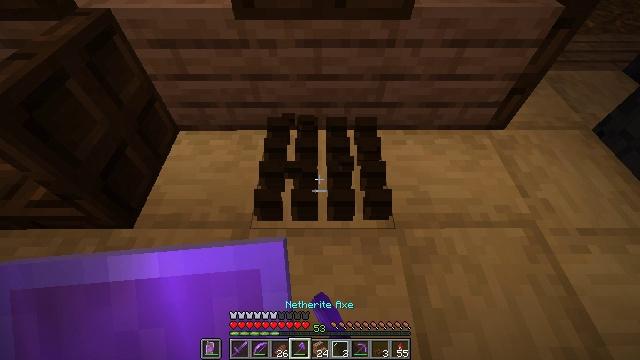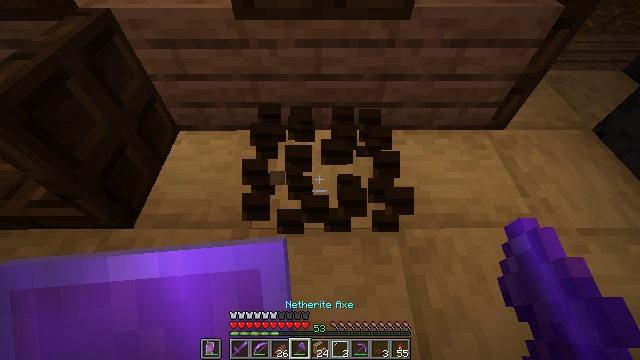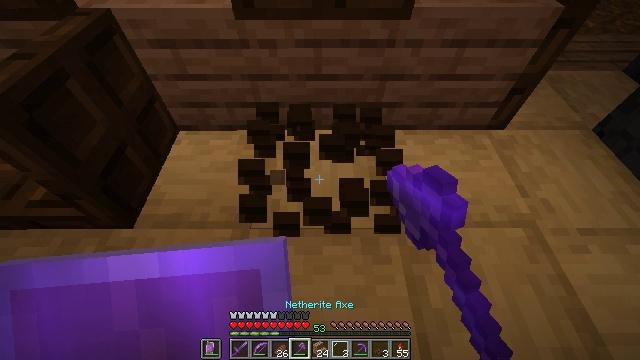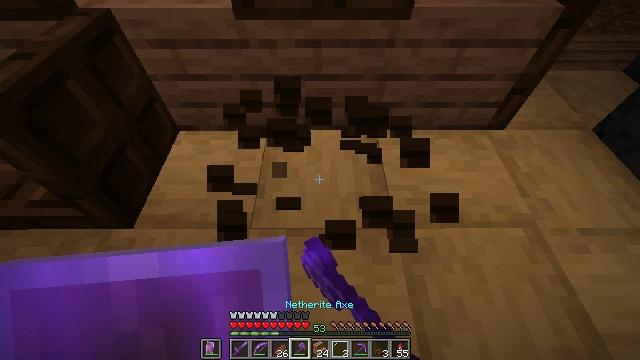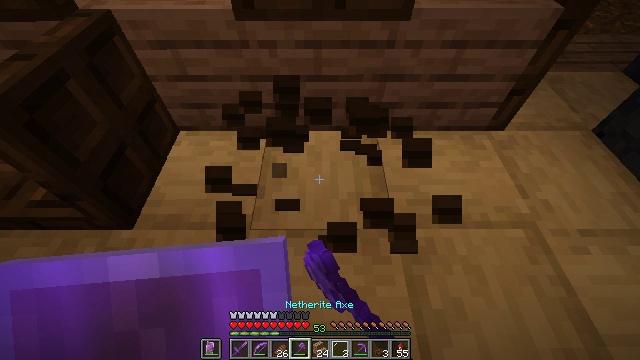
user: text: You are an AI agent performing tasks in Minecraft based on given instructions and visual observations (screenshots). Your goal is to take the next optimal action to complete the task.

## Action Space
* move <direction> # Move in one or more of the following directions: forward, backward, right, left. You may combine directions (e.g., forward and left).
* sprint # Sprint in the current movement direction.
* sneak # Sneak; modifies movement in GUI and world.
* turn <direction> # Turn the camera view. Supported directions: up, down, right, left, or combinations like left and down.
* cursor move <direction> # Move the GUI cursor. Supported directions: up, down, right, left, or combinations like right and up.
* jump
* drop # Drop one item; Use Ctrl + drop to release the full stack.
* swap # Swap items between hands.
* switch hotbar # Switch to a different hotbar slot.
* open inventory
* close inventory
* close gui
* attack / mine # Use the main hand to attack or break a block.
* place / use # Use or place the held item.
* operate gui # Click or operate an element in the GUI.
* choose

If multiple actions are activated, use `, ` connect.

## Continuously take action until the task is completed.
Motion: motion action
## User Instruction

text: Break the dark oak trapdoor to collect it.
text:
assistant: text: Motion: attack / mine
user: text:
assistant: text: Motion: no_op
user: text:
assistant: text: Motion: no_op
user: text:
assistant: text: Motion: no_op
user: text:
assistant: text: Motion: no_op